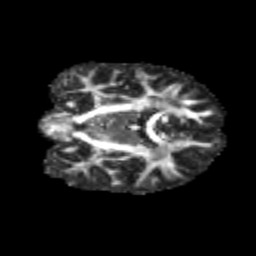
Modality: FA
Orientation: coronal
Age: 11
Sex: male
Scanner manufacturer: siemens
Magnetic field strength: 3 T
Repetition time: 3.8 s
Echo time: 0.07 s